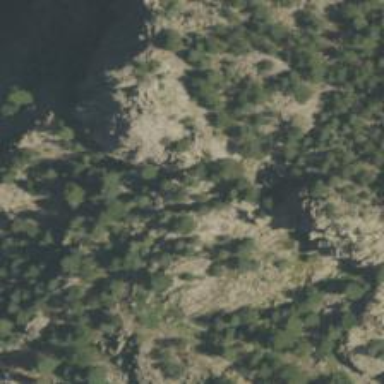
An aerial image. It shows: Crag suitable for climbing located at the edge of cliff.